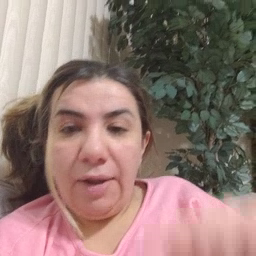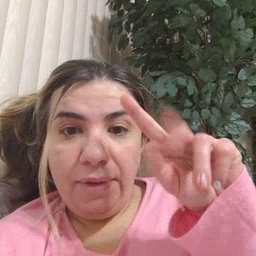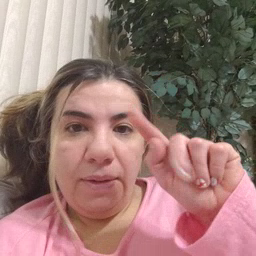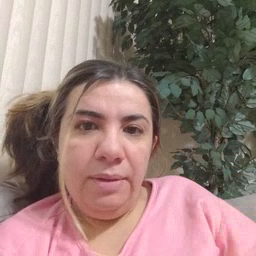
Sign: TV